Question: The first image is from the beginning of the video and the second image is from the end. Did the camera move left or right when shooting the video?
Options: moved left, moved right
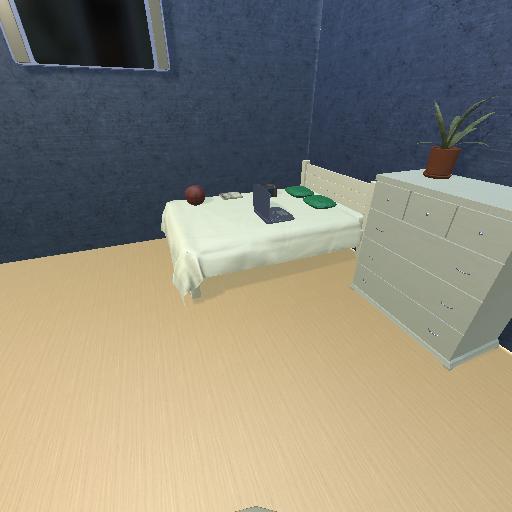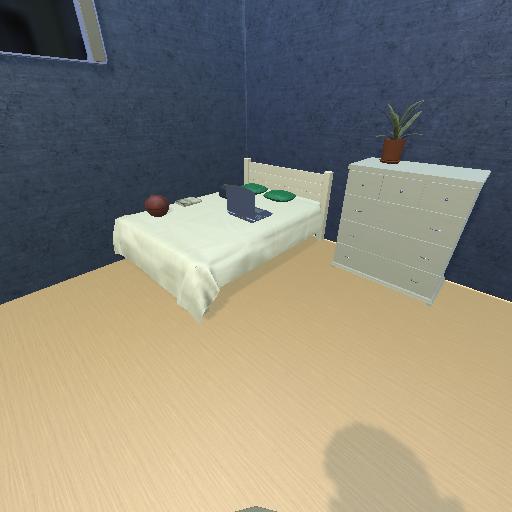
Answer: moved left